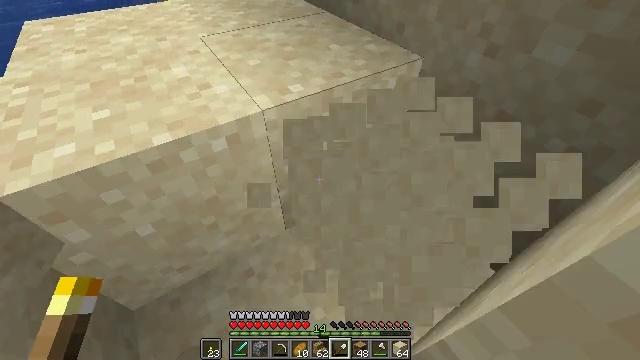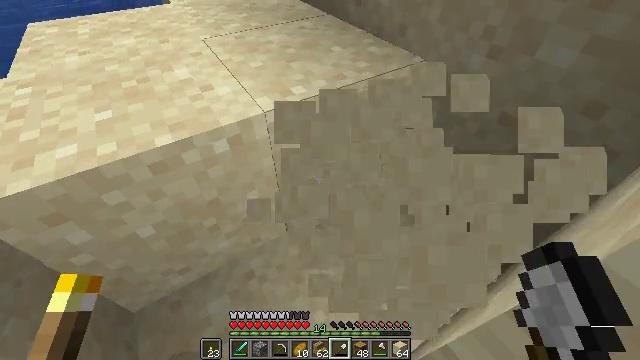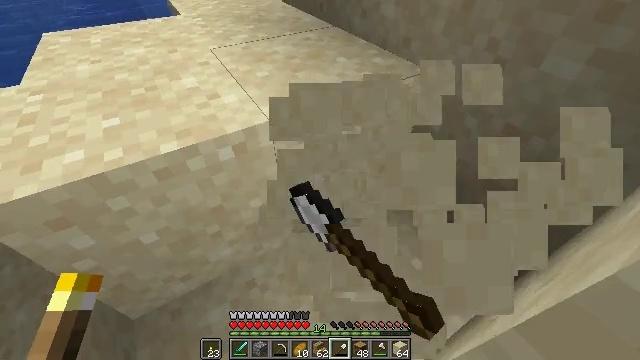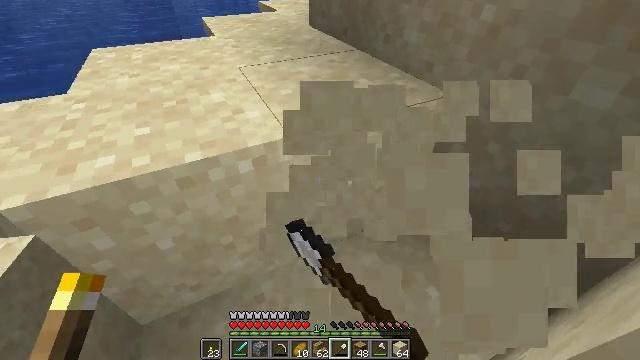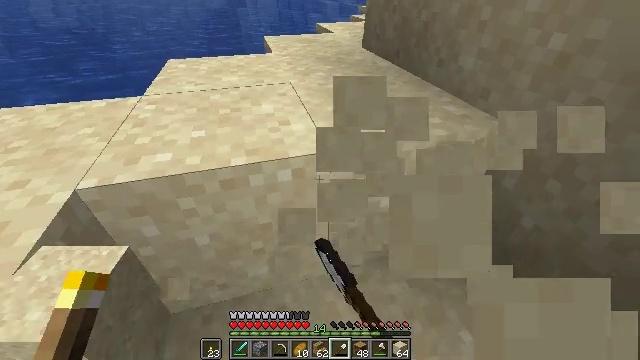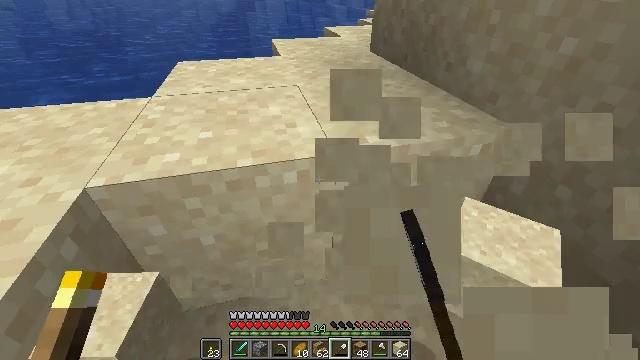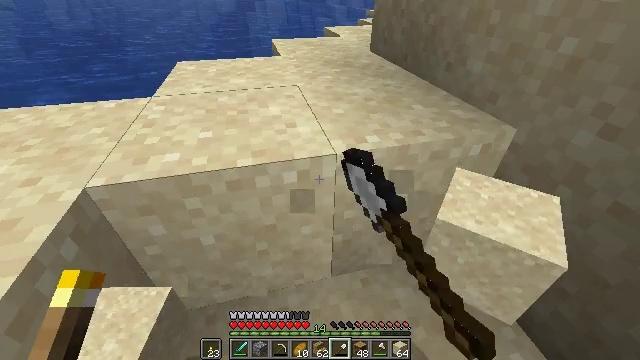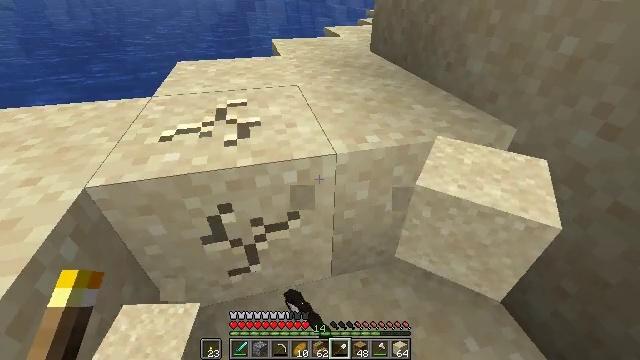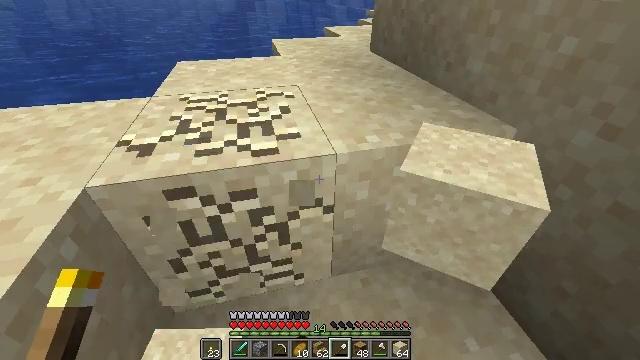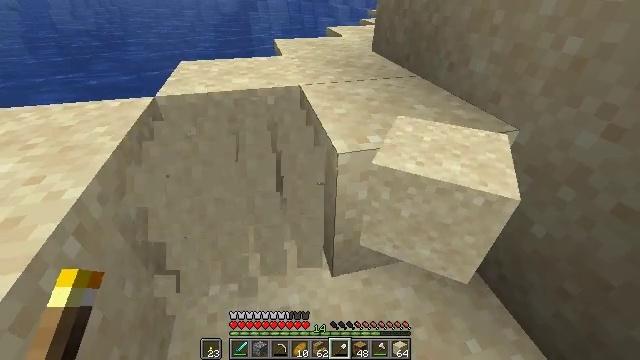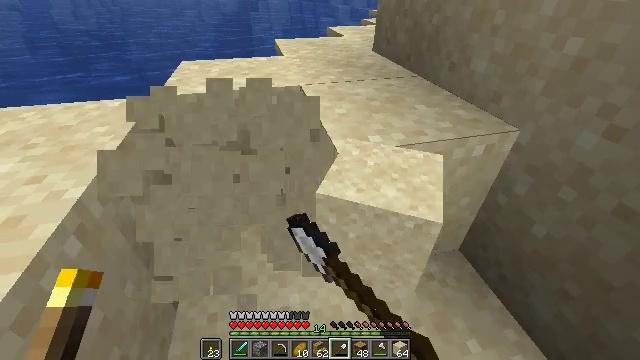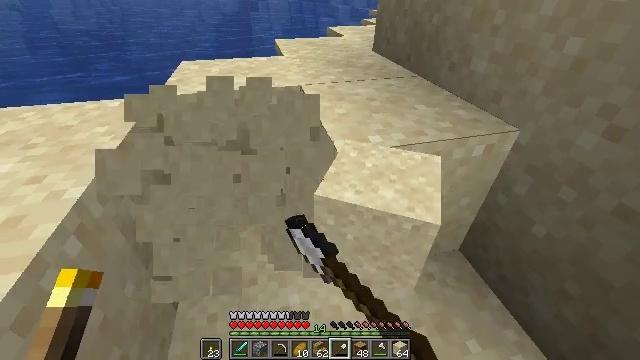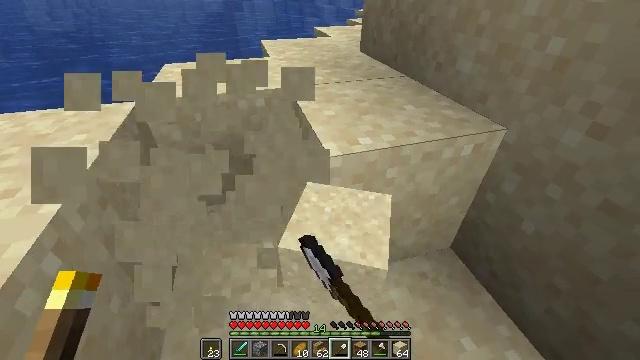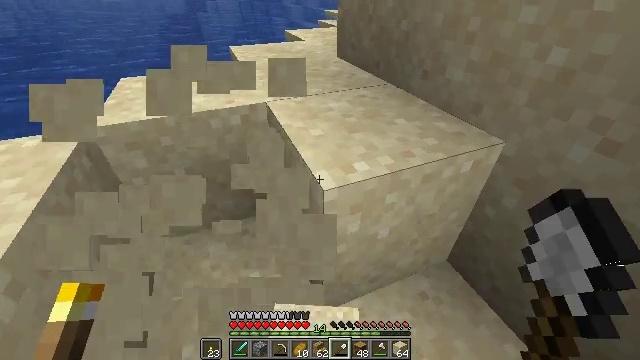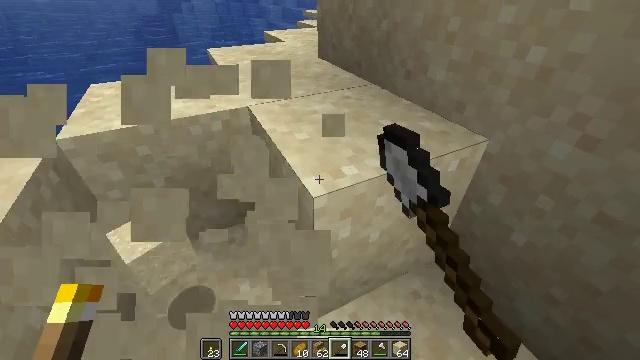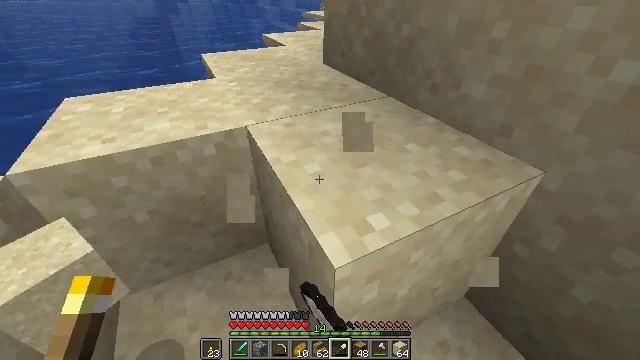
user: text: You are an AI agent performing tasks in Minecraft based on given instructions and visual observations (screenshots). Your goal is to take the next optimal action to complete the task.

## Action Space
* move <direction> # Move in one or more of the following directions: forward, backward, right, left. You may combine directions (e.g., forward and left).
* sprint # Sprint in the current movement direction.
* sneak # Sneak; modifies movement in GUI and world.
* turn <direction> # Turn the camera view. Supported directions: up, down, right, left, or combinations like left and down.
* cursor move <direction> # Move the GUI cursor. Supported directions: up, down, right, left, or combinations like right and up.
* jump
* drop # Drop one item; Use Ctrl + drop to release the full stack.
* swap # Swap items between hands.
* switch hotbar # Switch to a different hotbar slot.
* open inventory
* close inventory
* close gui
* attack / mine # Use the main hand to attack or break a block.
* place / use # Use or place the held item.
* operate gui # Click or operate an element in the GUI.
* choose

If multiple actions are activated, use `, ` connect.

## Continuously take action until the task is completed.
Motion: motion action
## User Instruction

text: Gather sand from the desert.
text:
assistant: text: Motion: attack / mine
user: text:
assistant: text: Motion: turn left and up, attack / mine
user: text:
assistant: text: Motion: turn left and up, attack / mine
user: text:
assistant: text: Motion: turn left and up, attack / mine
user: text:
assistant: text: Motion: turn left, attack / mine
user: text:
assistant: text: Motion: attack / mine
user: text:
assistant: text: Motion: attack / mine
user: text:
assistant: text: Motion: attack / mine
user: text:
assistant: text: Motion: attack / mine
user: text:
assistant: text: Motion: attack / mine
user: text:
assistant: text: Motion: attack / mine
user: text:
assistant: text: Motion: move forward, turn right, attack / mine
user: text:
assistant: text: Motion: move forward, turn right, attack / mine
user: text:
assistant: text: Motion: move forward, turn right, attack / mine
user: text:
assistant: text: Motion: move forward, attack / mine
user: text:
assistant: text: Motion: attack / mine
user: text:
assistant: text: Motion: attack / mine
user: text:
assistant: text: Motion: attack / mine
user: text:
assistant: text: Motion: turn left, attack / mine
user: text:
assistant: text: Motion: move forward, turn left, attack / mine
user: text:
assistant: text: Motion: move forward, turn left, attack / mine
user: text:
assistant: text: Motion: move forward, attack / mine
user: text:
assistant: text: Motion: move forward, attack / mine
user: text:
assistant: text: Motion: attack / mine
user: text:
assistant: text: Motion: attack / mine
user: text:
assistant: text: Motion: attack / mine
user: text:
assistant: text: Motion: attack / mine
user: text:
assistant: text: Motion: attack / mine
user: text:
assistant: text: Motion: move forward, attack / mine
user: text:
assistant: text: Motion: move forward, turn left, attack / mine